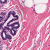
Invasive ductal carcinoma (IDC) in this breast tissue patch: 0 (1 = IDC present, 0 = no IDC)